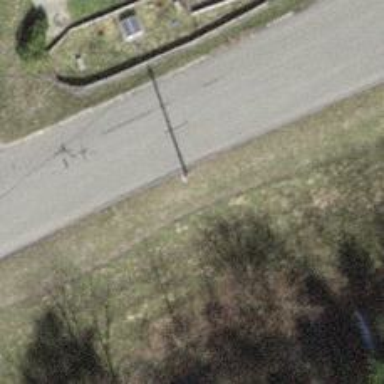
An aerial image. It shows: Minor power line.